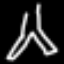
Label: The Eiffel Tower